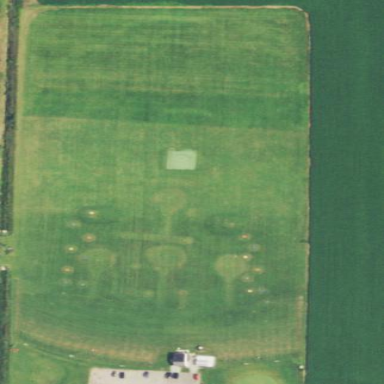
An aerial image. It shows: Grassy area used as driving range for golf.